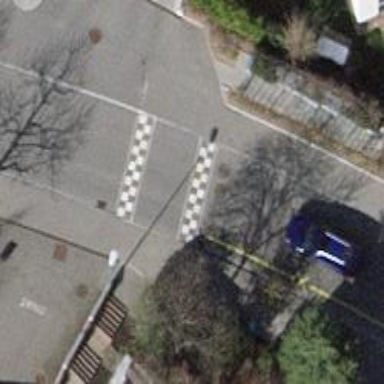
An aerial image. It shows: Road with steps.